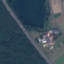
Land use / land cover class: Highway